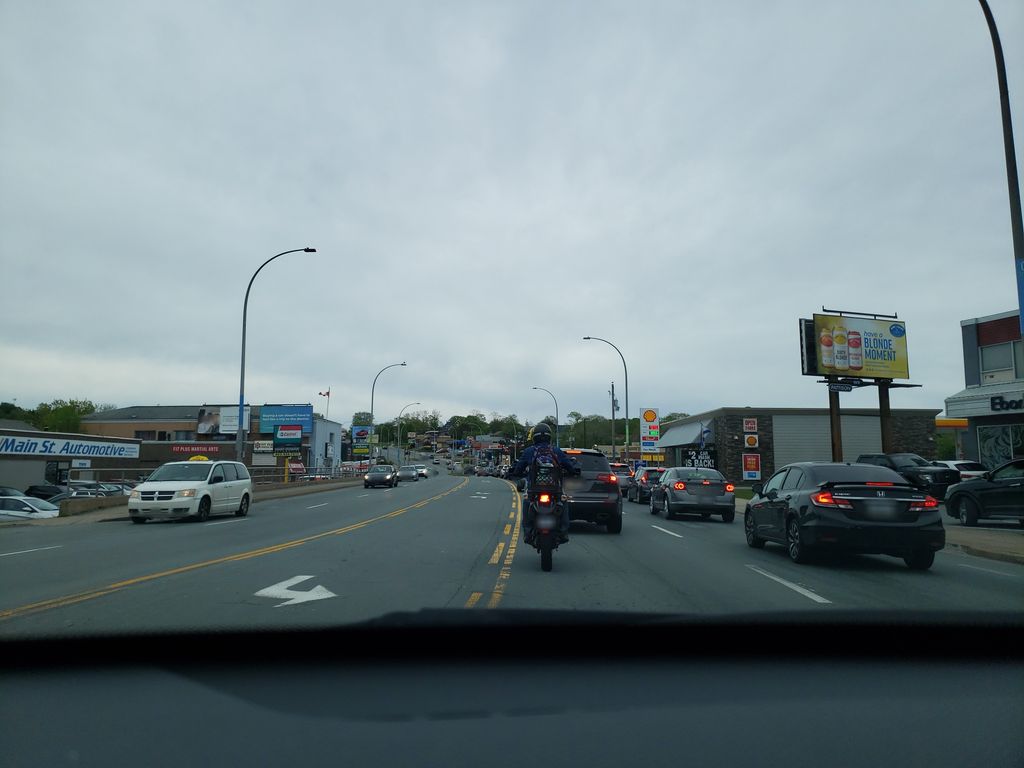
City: halifax